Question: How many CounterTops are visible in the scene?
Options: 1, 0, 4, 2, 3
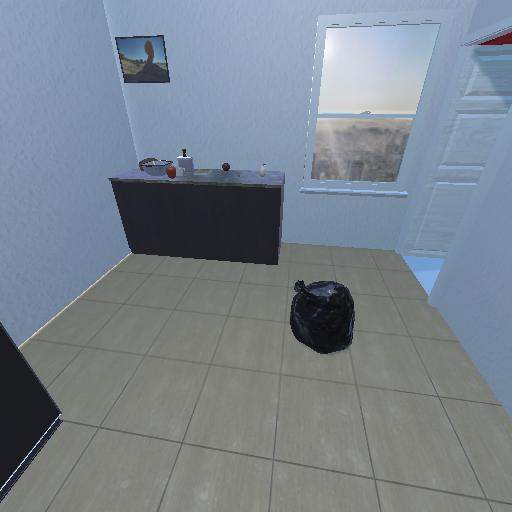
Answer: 1